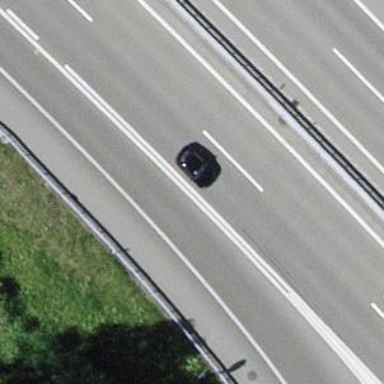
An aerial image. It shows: Asphalt motorway link.